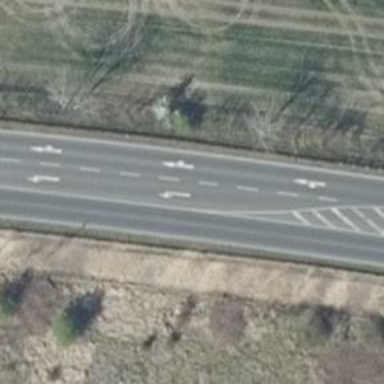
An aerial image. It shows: Asphalt primary motorway.